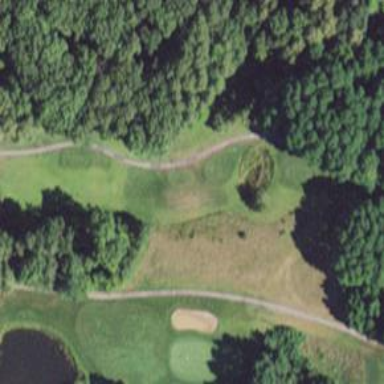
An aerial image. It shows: Path for both road and golf.